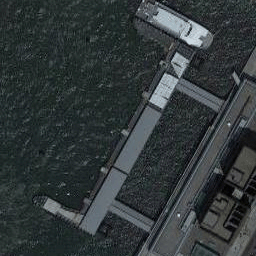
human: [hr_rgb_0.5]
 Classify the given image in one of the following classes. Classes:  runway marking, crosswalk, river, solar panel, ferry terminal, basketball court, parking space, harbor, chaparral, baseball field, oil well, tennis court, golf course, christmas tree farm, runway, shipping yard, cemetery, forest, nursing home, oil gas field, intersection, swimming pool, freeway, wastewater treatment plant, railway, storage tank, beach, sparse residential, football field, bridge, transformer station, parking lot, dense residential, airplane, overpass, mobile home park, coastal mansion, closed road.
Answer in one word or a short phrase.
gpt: ferry terminal